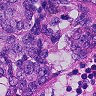
Metastatic tissue present: yes